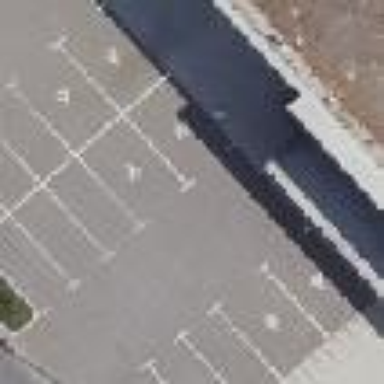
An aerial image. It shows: Parking space with surface parking facilities.